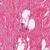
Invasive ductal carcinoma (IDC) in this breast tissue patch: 0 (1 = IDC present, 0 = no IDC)